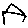
Label: house